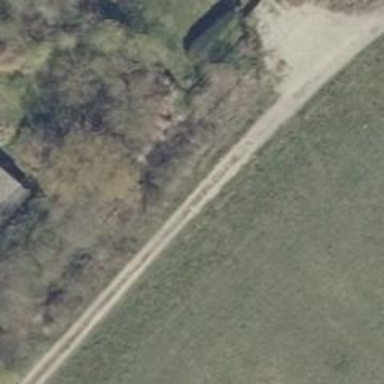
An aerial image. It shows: Service road with ground surface.